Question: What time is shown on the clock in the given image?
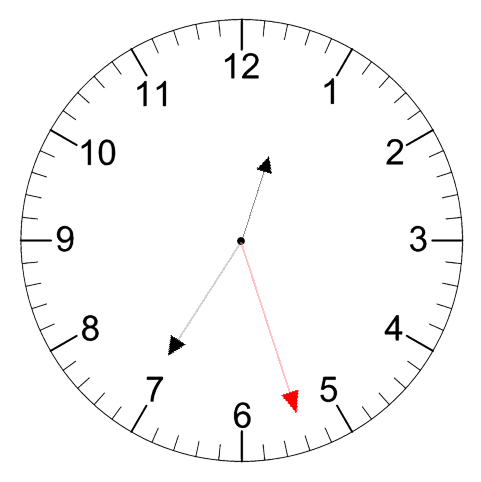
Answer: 12:35:27